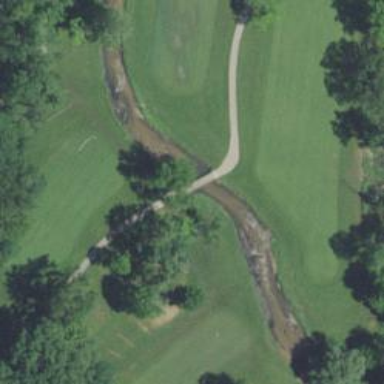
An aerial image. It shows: Path for both road and golf.